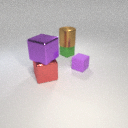
small green rubber cube behind large red metal cube